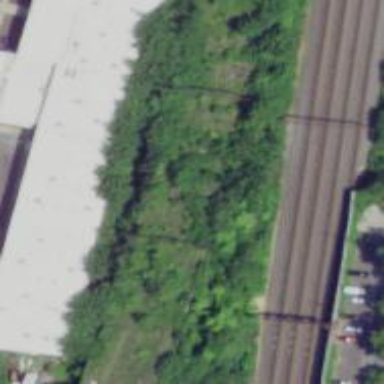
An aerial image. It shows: Abandoned railway line on embankment.